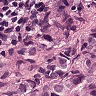
Metastatic tissue present: yes